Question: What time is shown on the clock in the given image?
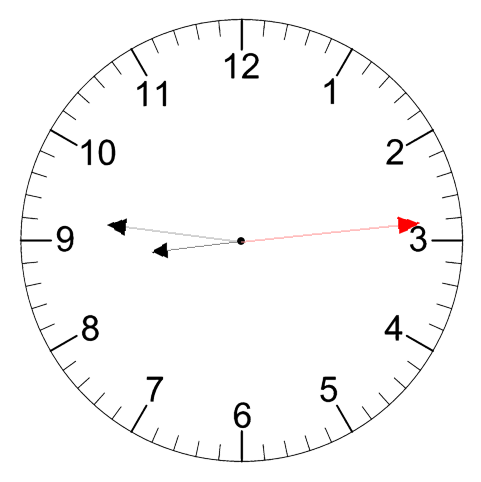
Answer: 08:46:14